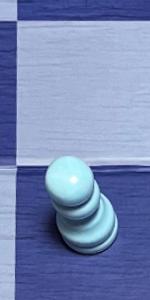
Label: Pawn_White